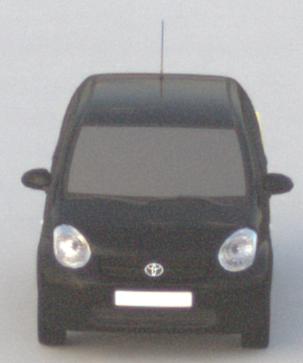
Make: Toyota
Model: Passo
Detailed model: Toyota Passo X Yururi
Model produced from: 2010
Model produced until: 2016
Doors: 5
Color: black
Road condition: dry road
Daytime: sunrise or sunset
Contrast: low contrast